Question: I have a database:

As you can see in the 'desc' column, the text is of variable length (meaning no two strings I pull from this database are going to be of the same length). I will eventually add many more entries to this database, but this is what I'm testing with and starting with at the moment.
Right now, I have the following python code to grab these blocks of string and display them:
'''
cmd = input(Enter command:)
sql = "SELECT cmd,'desc' FROM table WHERE cmd = '"+ cmd +"'"
cursor.execute(sql)
result = cursor.fetchall()
for row in result:
print("Command: "+ row[0] +":
")
print("Description: "+ row[1][:40] +"
")
if (len(row[1]) > 40):
print(row[1][40:85])
if (len(row[1]) > 85):
print(row[1][85:130])
if (len(row[1]) > 130):
print(row[1][130:165])
if (len(row[1]) > 165):
print(row[1][165:])
'''
The splitting here works to an extent, for example:
> Command: close:
Description: This command will create a 'close' butto
n in the message window for the invoking char
acter. If no window is currently on screen, t
he script execution will end.
As you can see with the example above of the output, the split causes some characters to get cut off in mid word. Given the fact that the strings could be of any length between say...20 total characters and up to 190ish, and I want to split the string into chunks of say...8 words each because of space constraints, how would I go about doing this?
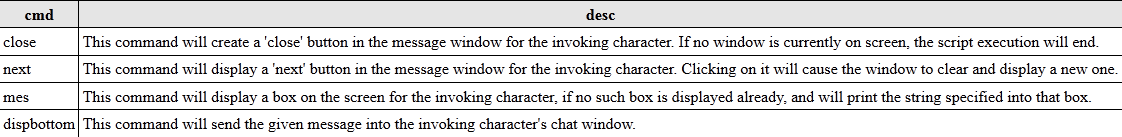
Answer: Split on spaces to separate words, then join 8 at a time with a space as the separator.
'''
content = "This is some sentence that has more than eight words"
content = content.split(" ")
print content
['This', 'is', 'some', 'sentence', 'that', 'has', 'more', 'than', 'eight', 'words']
print(" ".join(content[0:8]))
This is some sentence that has more than
'''